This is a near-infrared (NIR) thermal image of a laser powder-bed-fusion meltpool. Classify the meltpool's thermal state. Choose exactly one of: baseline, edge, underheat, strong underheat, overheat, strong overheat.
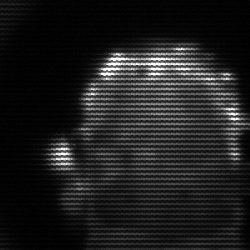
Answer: baseline